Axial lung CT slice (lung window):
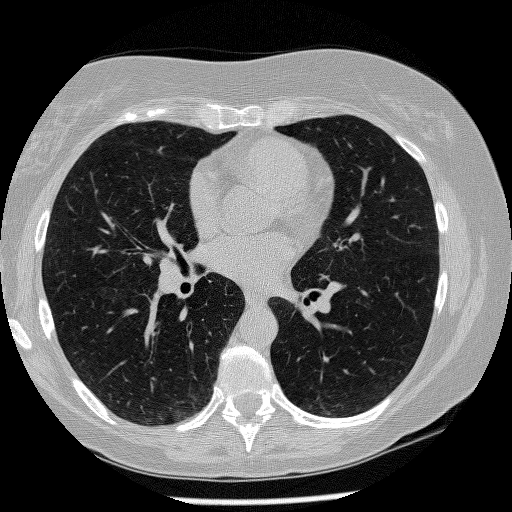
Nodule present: no